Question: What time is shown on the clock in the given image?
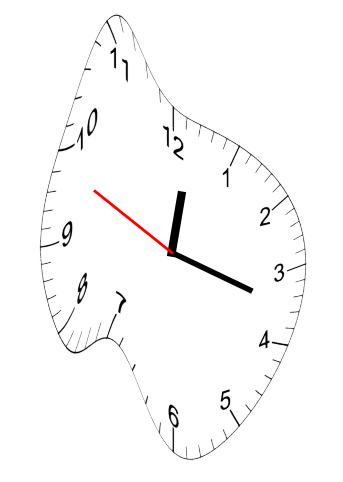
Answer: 12:17:49